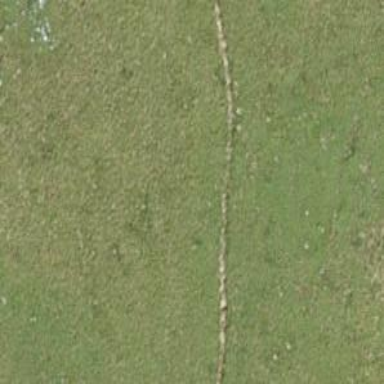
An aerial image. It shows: Grassy path.